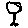
Label: tree